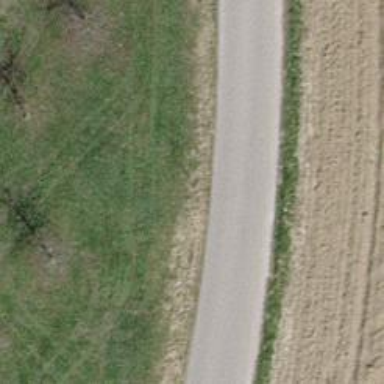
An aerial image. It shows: Unclassified road with asphalt surface.